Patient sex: M
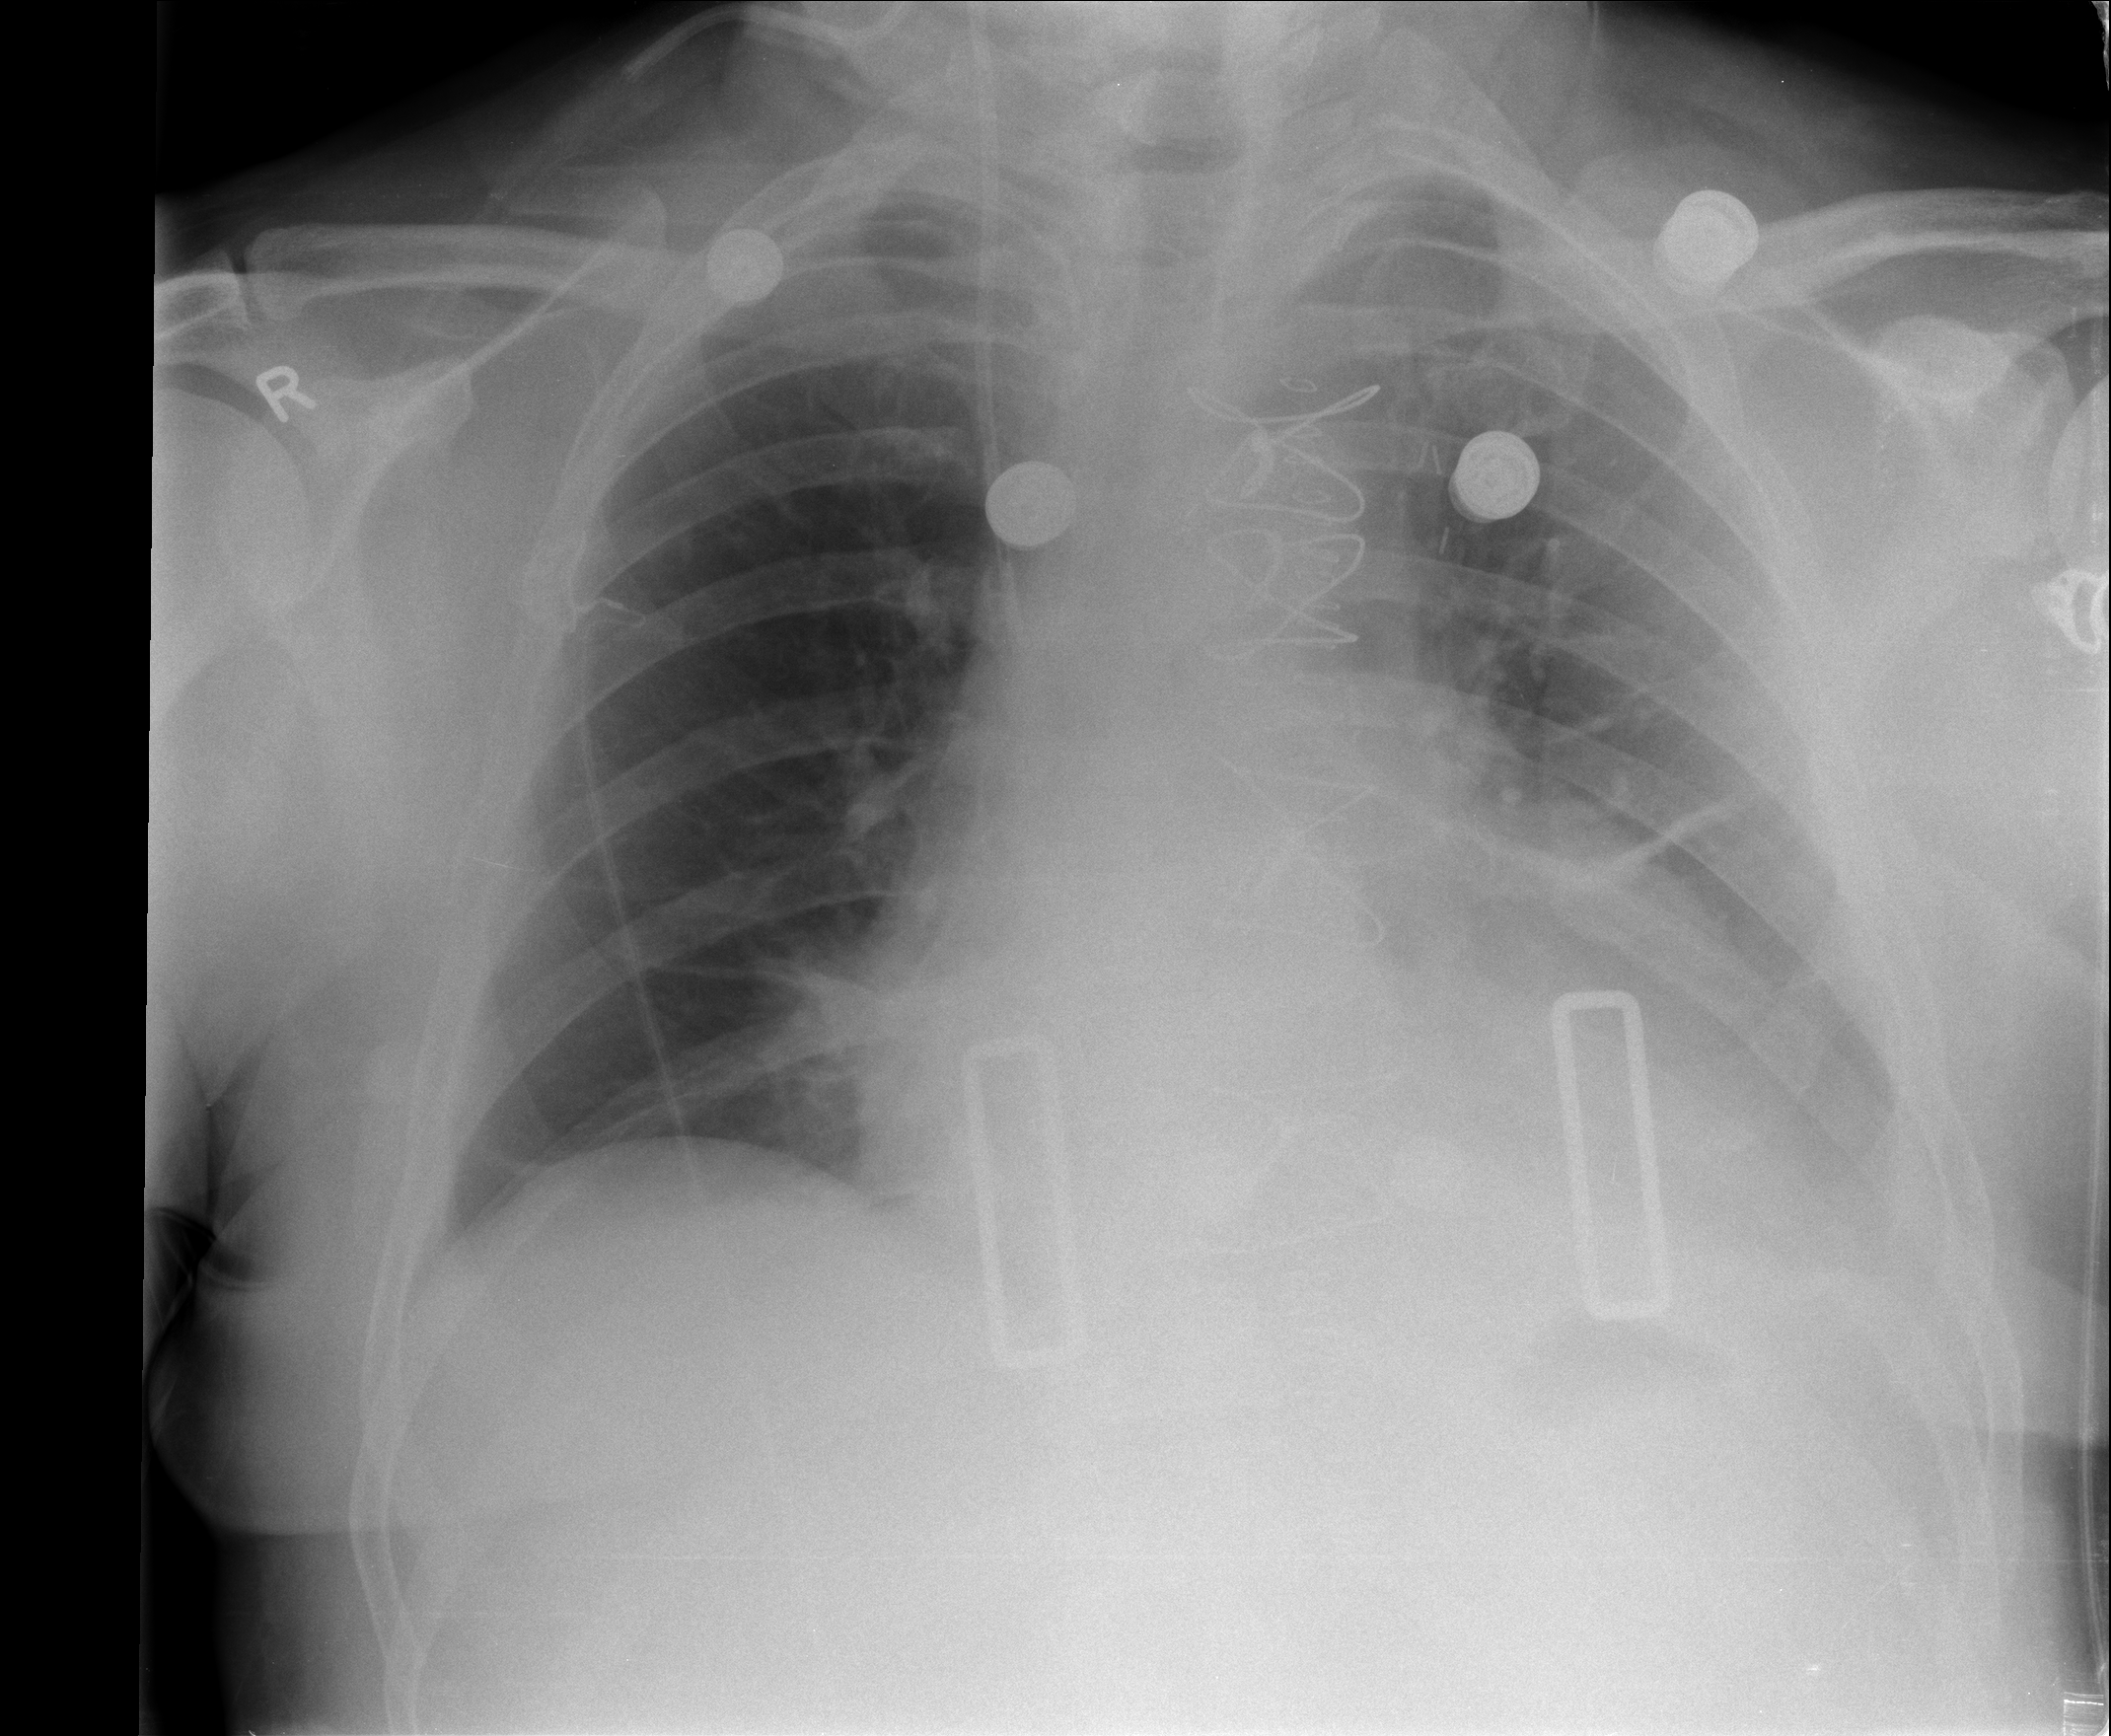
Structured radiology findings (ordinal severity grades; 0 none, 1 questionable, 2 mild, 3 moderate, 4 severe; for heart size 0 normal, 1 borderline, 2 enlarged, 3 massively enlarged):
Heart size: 2
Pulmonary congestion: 2
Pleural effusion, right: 0
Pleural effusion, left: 2
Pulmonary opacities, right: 0
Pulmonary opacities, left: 0
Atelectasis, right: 0
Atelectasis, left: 2